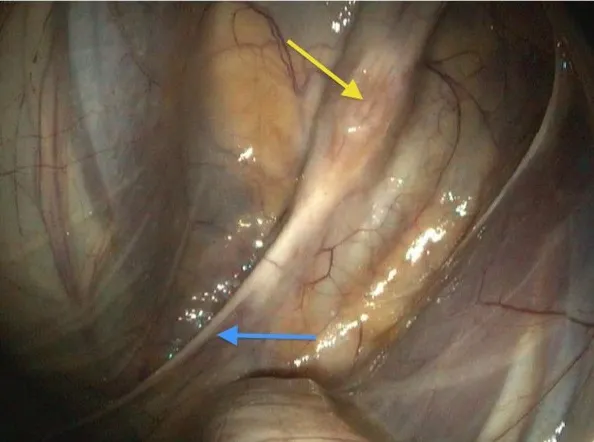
Lesion after 14 days of daily irrigation with a 0.08 % clotrimazole emulsion: the mucous membrane above the lesion of the pharyngeal branch of the vagus nerve is completely healed (yellow arrow). The nerve itself remains thickened at the former site of the lesion and atrophic in distal parts (blue arrow).
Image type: medical_photograph (other_medical_photograph)